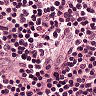
Metastatic tissue present: no